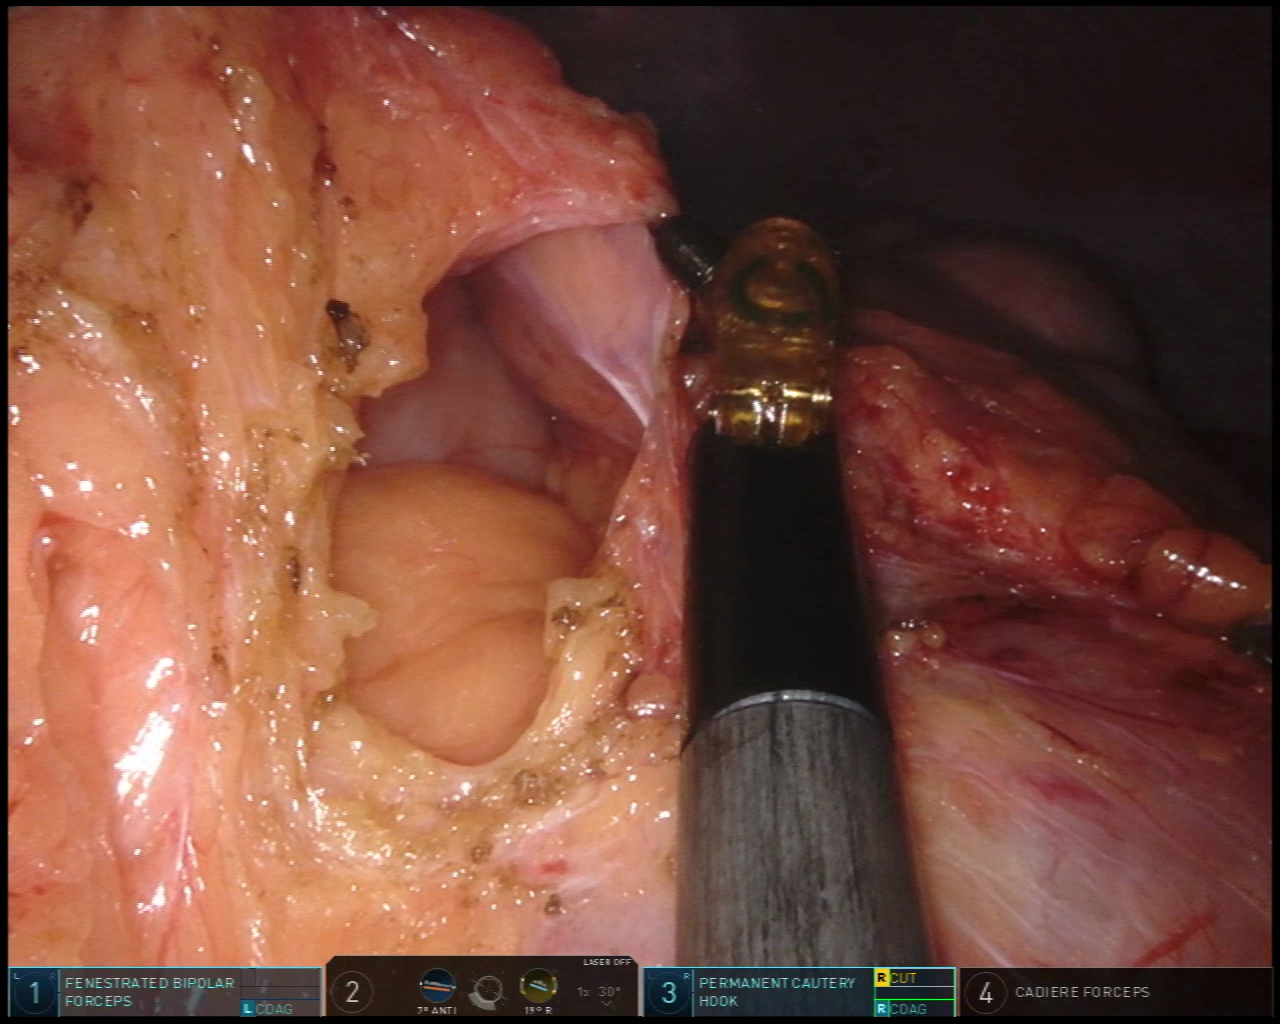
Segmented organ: stomach
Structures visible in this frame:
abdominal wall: yes
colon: yes
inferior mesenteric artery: no
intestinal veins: no
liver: no
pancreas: no
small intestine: no
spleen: no
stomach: yes
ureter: no
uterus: no
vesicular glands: no